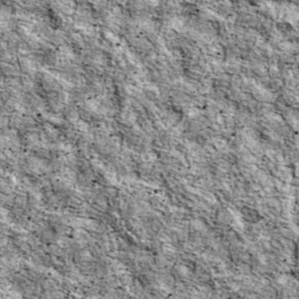
Label: non_frost